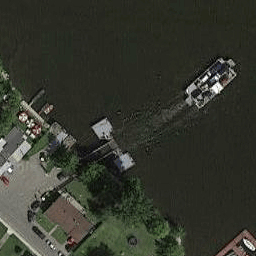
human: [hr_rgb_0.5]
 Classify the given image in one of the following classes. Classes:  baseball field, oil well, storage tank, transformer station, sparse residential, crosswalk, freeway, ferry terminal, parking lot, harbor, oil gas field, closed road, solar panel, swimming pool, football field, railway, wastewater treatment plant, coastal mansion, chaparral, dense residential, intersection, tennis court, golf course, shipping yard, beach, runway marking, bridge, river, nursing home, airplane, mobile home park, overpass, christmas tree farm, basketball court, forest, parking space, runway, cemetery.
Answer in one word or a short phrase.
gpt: ferry terminal